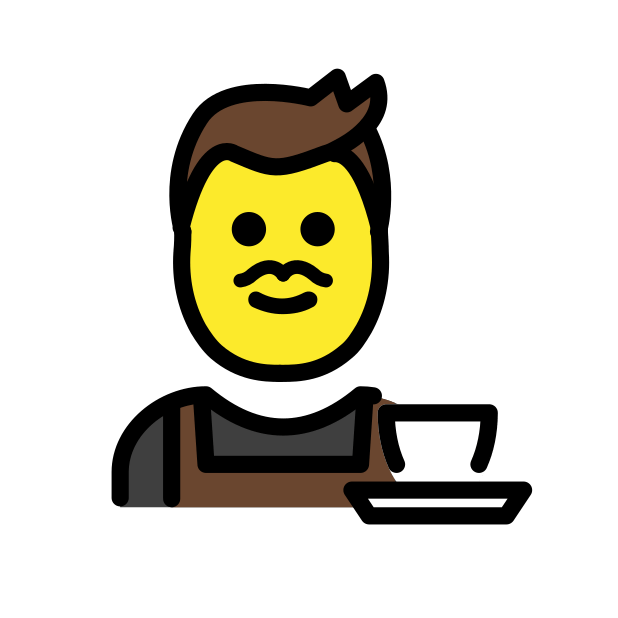
man barista